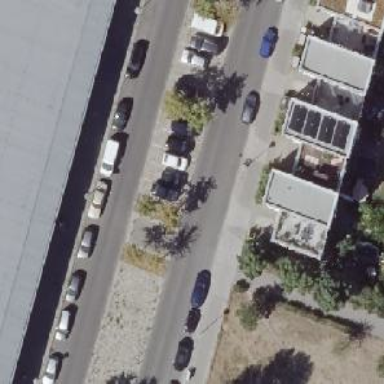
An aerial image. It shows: Unmarked crossing with pedestrian island.